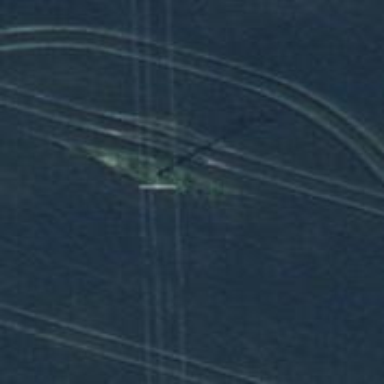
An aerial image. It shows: Power pole.